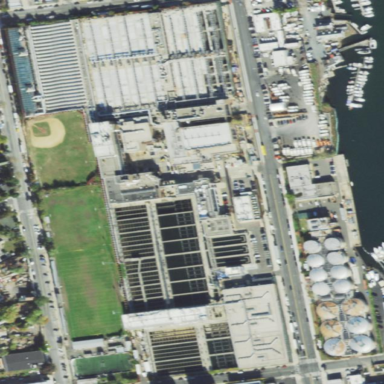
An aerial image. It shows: Industrial area with man-made wastewater plant.